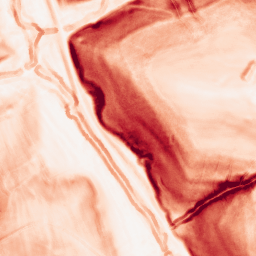
Category: morphological
Decomposition family: morphological_gradient
Decomposition parameters: size: 3
shape: disk
Upsampling method: lanczos
Upsampling parameters: scale: 2
Upsampling scale: 2